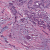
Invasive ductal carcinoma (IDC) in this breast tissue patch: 1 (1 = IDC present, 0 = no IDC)